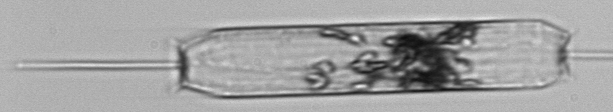
Label: Ditylum_brightwellii